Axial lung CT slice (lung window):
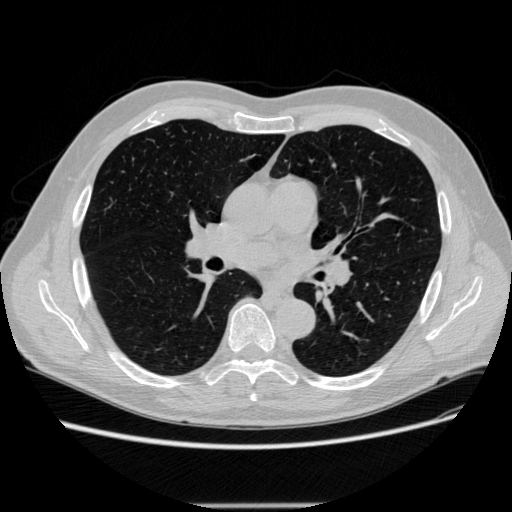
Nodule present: no